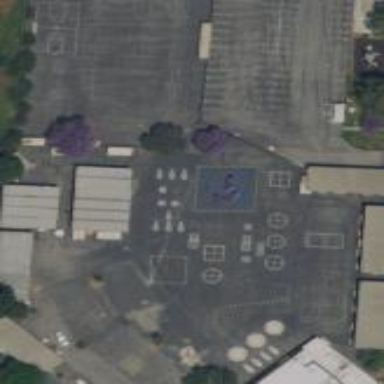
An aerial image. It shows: Schoolyard designated as leisure land.